Question: I have installed MSMQ on a publicly hosted standalone Windows 2008 Server (workgroup), already running IIS 7.0 and a number of .NET websites.
I've created a private transactional queue named 'Requests' as per the screen shot below.

Without changing any permissions or settings, is this private queue available remotely ? How can I verify who can and can't read/send messages to this queue.
Are there any tools or scripts I can run using PowerShell that are available to attempt to connect to a remote private queue ?
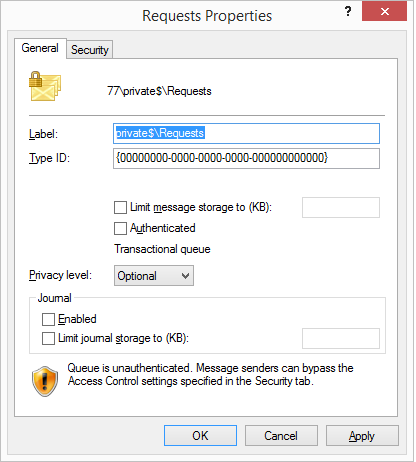
Answer: Private queues are queues that are not published in Active Directory and are displayed only on the local computer that contains them.
Read this: <URL>
This means you won't be able to use powershell to acess a remote private queue - you will have to make that queue public.
Then see this page for details on accessing the queue: <URL>